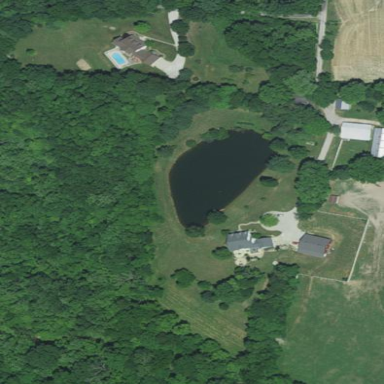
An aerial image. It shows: Serene pond surrounded by nature.